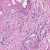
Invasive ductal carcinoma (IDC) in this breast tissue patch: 0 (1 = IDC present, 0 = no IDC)